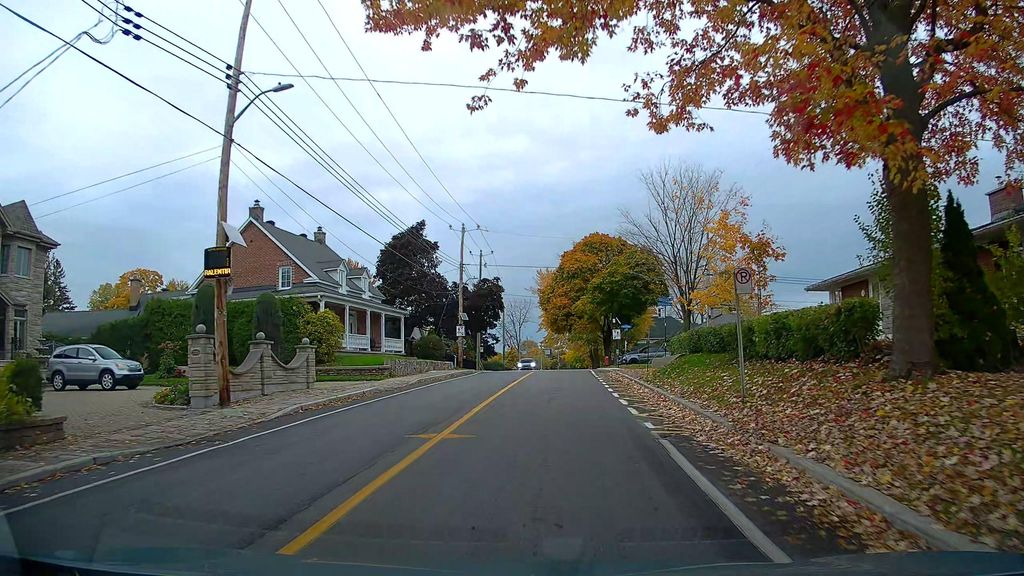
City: montreal